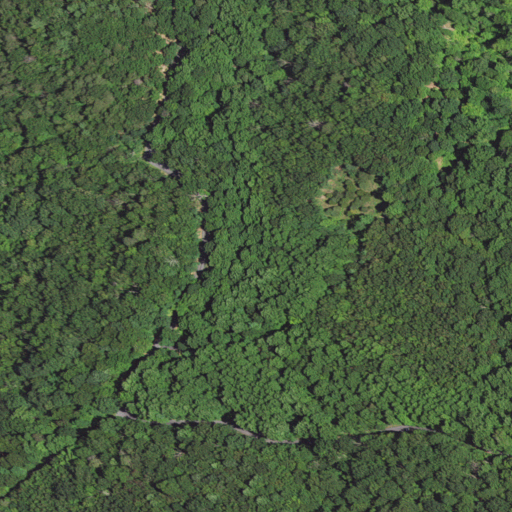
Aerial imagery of valley in Virginia named Tea Mountain Hollow containing deciduous forest, mixed forest, and open development